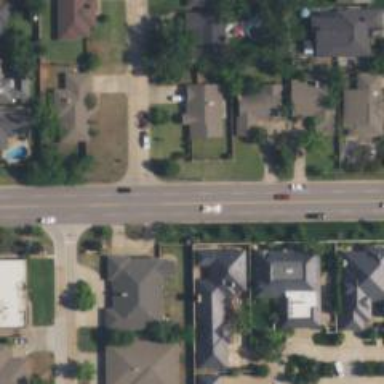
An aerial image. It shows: Secondary road.